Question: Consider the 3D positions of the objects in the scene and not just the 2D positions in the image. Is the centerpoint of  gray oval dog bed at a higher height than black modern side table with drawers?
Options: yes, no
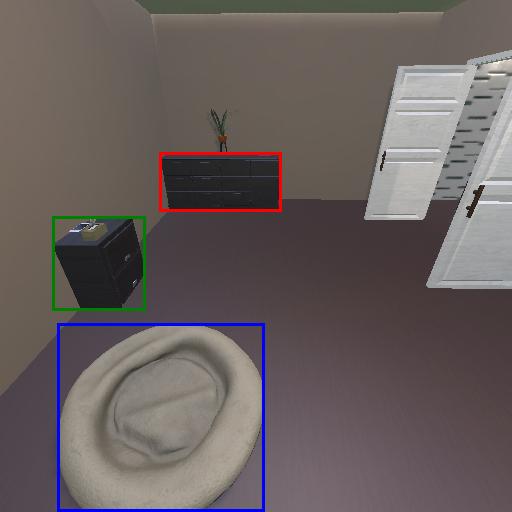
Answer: yes